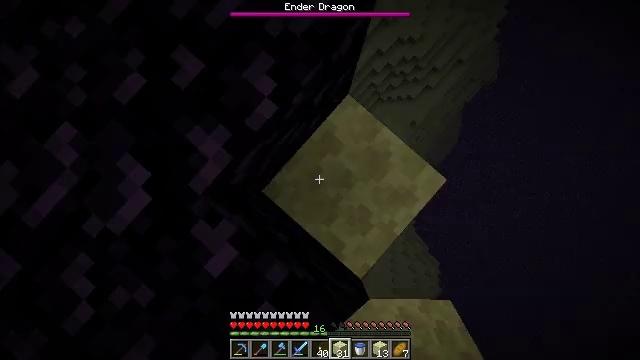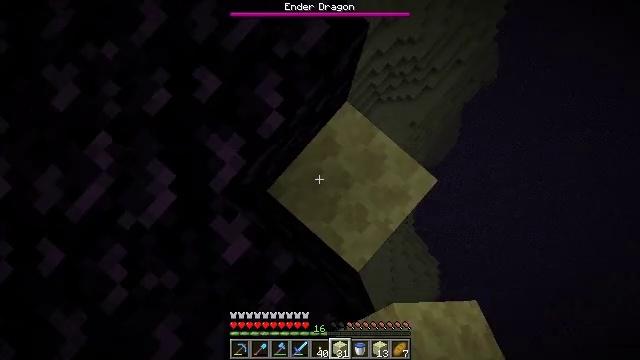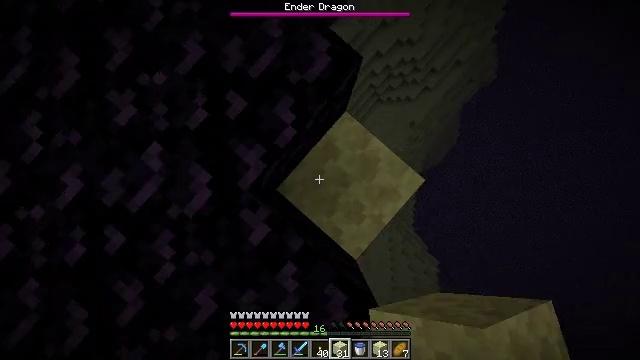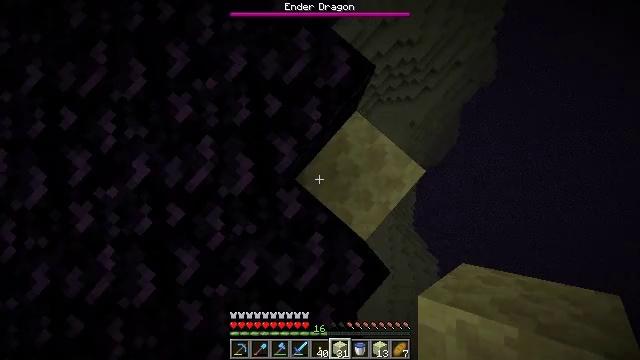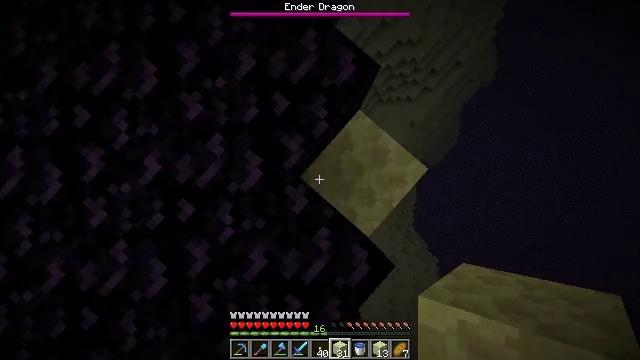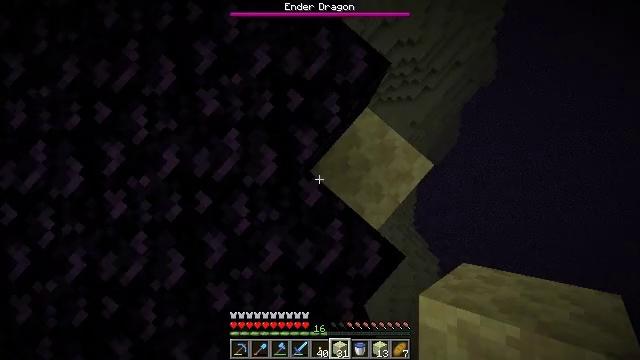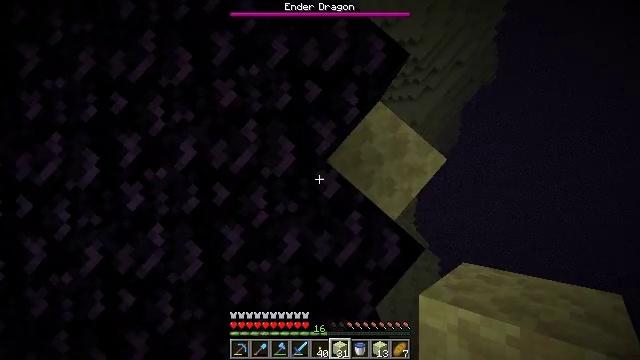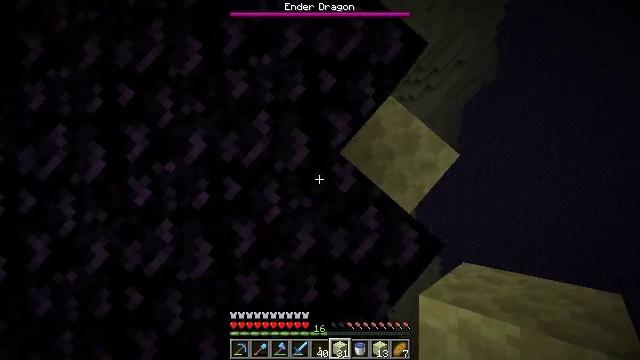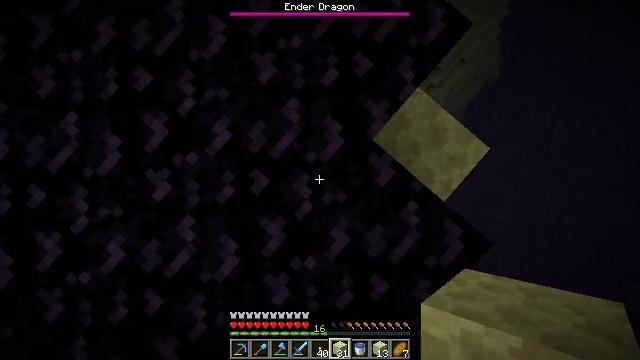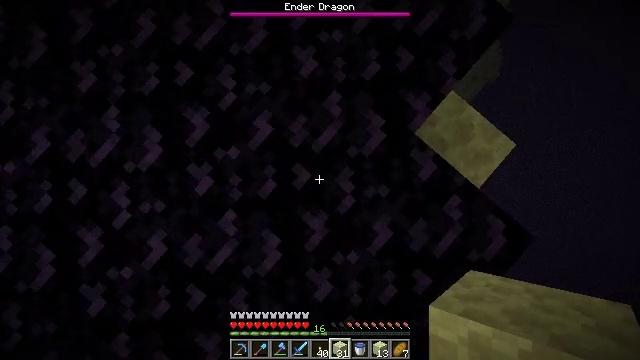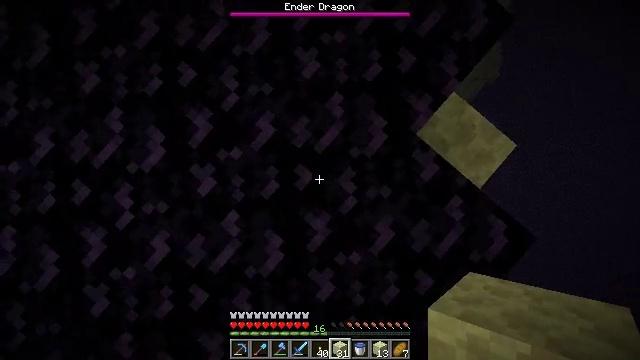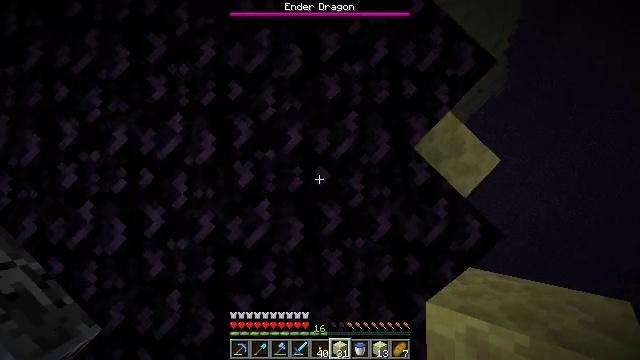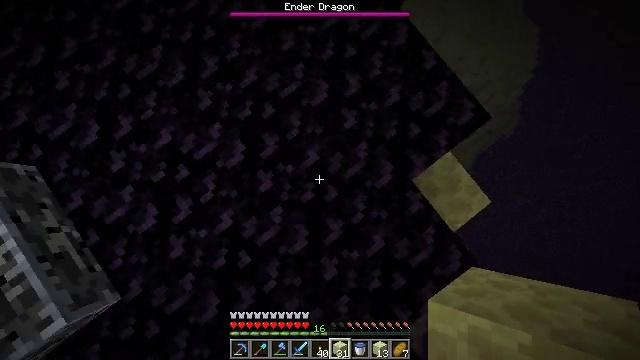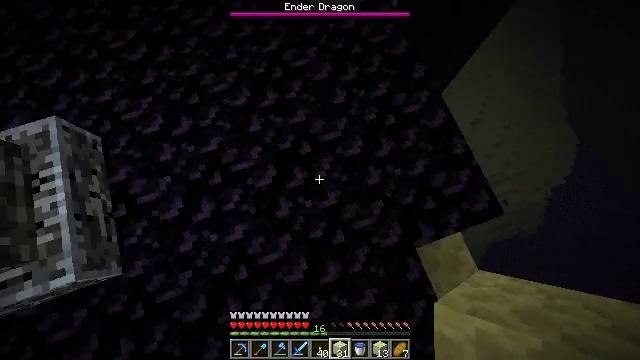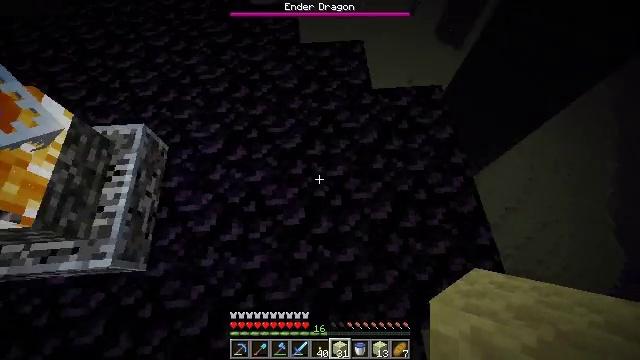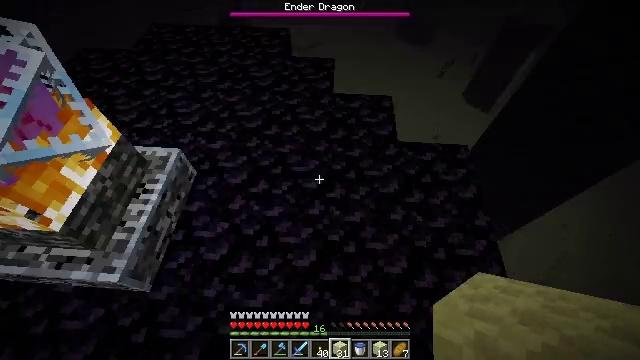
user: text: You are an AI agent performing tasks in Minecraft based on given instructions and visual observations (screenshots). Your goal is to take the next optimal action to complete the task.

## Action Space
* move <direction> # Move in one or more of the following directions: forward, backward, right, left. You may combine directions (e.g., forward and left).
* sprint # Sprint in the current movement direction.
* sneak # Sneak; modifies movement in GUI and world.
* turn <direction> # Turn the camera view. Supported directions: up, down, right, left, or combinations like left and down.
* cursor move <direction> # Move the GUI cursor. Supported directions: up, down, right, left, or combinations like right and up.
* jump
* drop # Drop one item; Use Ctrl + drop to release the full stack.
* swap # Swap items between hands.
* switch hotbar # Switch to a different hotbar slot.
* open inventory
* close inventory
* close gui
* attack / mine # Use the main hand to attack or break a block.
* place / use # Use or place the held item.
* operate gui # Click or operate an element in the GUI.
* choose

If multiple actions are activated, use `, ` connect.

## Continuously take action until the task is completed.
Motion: motion action
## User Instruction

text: Collect end stone for your base.
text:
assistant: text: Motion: move left, jump
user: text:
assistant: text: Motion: move left, jump
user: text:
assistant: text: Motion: move left, jump
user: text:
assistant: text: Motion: move left, jump
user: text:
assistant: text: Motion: move left, jump
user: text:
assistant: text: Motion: move left, use / place, jump
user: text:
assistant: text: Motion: move left, use / place, jump
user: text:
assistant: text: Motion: move left, use / place, jump
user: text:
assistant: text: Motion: move left, jump
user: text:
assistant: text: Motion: jump
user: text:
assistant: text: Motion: turn left
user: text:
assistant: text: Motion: turn left and up
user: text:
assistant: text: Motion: turn left and up
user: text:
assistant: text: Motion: turn left and up
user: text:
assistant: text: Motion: turn left and up
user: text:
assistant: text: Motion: turn left and up
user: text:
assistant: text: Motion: turn left and up
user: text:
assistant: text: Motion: turn up, switch to hotbar 1
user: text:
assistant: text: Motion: turn up, switch to hotbar 1
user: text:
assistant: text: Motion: turn left and up, switch to hotbar 1
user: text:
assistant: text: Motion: turn left, switch to hotbar 1
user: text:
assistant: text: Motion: turn left
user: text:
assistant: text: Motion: turn left and up
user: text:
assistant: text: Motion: move forward, turn left and up
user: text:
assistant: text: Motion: move forward, turn left and up
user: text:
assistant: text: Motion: turn left and up
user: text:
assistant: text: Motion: turn up, attack / mine
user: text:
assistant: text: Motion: turn up, attack / mine
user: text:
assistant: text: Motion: move forward, attack / mine
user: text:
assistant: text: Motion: move forward, attack / mine